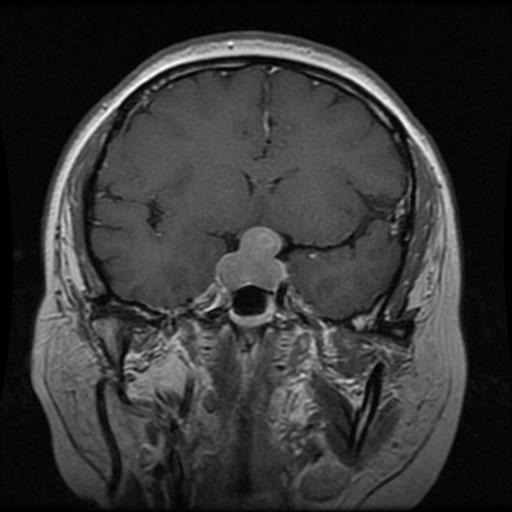
Label: pituitary